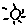
Label: sun